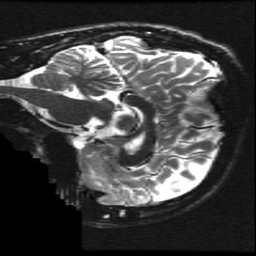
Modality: T2w
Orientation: sagittal
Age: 15
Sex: male
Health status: ill
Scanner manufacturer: ge
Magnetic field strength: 3 T
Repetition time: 7.5 s
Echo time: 0.1015 s